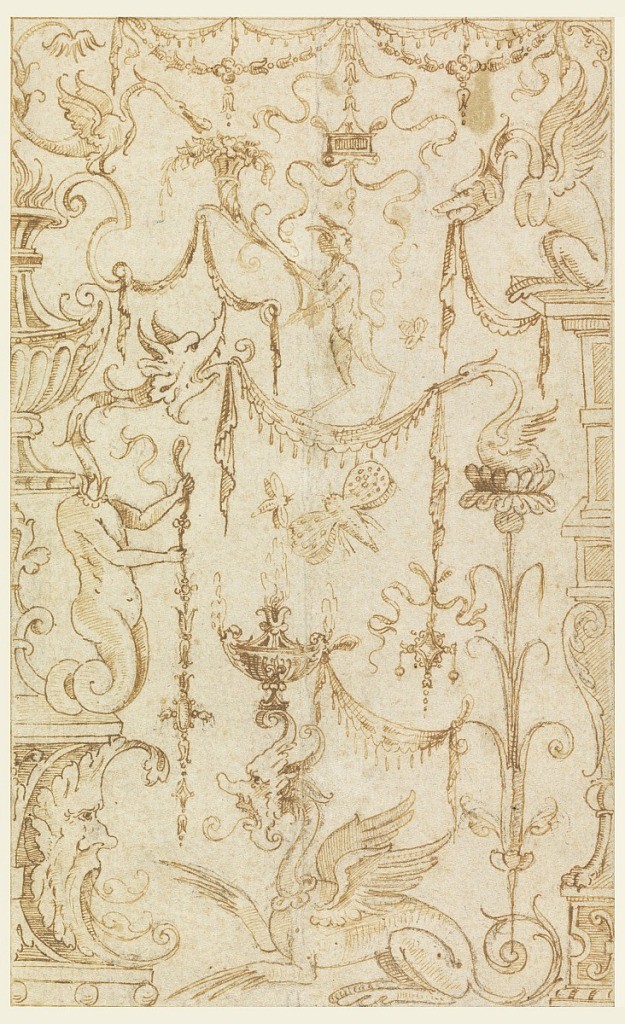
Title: Design for Grotesque Decoration
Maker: Unknown
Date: mid–late 16th century
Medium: Pen and brown ink, black chalk on laid paper
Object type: Drawing
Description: The edges of the sheet are framed by candelabra (rendered in half form) and composed of a variety of swags and animals Fantastic animals at center left and right threaten a small saytr at center who balances on a swag. At bottom a sphinx with human face crouches, facing left.